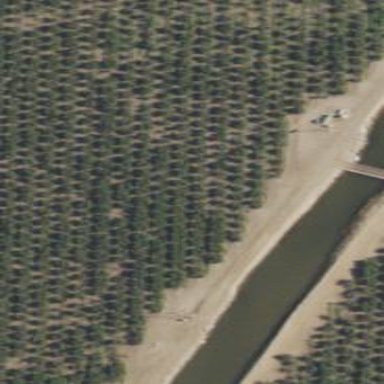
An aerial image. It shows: Orchard.